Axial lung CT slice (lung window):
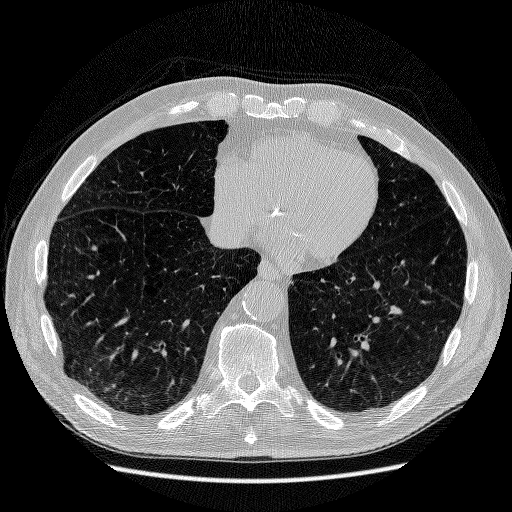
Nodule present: no